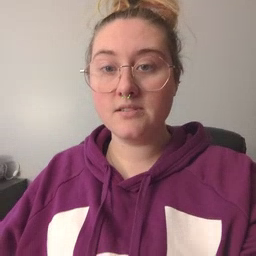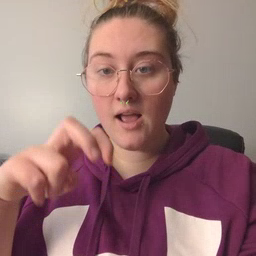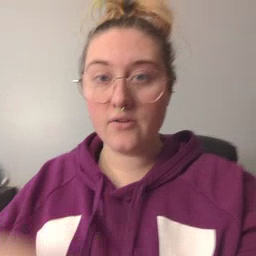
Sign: chair